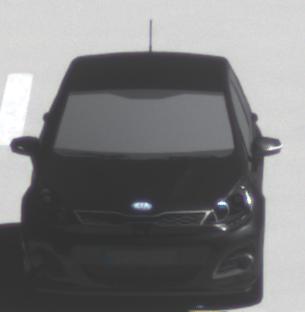
Make: KIA
Model: Rio 1.2
Detailed model: Rio (UB)
Model produced from: 2011/09
Model produced until: 2015/01
Doors: 3
Color: black
Road condition: dry road
Daytime: midday
Contrast: high contrast